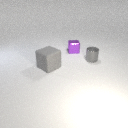
large gray rubber cube to the left of small gray metal cylinder